Question: Basically, I want to be able to click all the Subviews in the Image below...
I want to be able to tap the Subviews of View B but View A is in the way even though View A Subviews are not blocking the views below. Is this possible? In other words I want to be able to tap through the transparent parts of a view even though its frame/bounds cover that area. View B is under View A in a ScrollView.
thanks,
austin

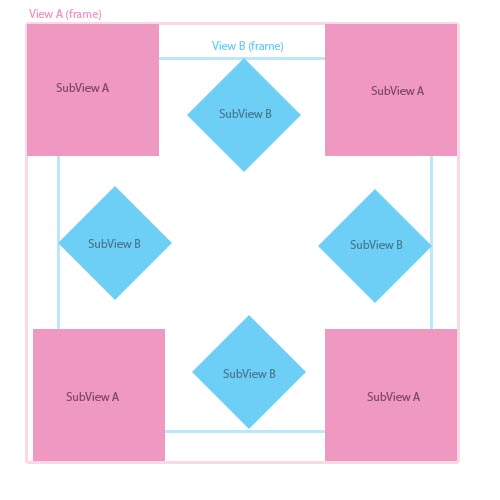
Answer: The solution is to subclass View A (if it's not a custom view already) and override 'pointInside:withEvent'.
Return 'YES' if the specified point is inside one of View A's sub-views, or 'NO' otherwise. When 'pointInside:withEvent' returns 'NO' the system will continue to try other views until it finds one that claims the point is inside it, then it will call 'hitTest:withEvent' to see which inner-view to send the touches to (the default behaviour).